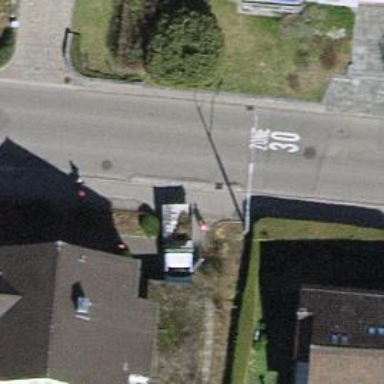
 there is sidewalk. Trolley wires are visible above."